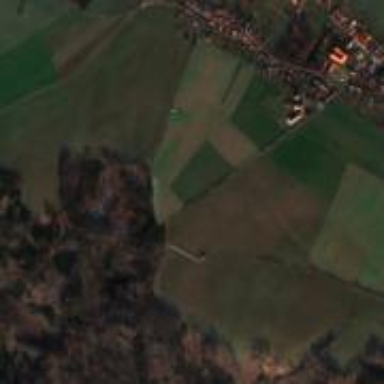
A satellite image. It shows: Picturesque farmland scene.